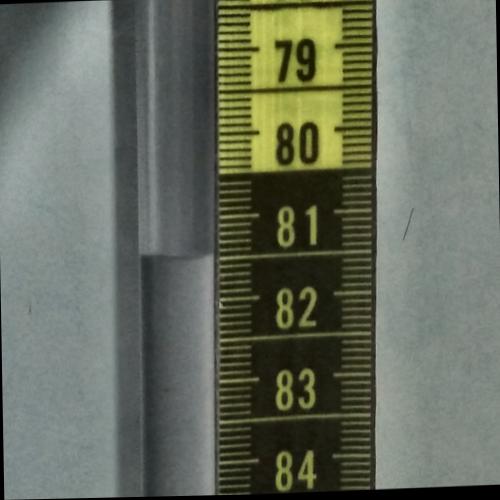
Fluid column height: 81.5 cm